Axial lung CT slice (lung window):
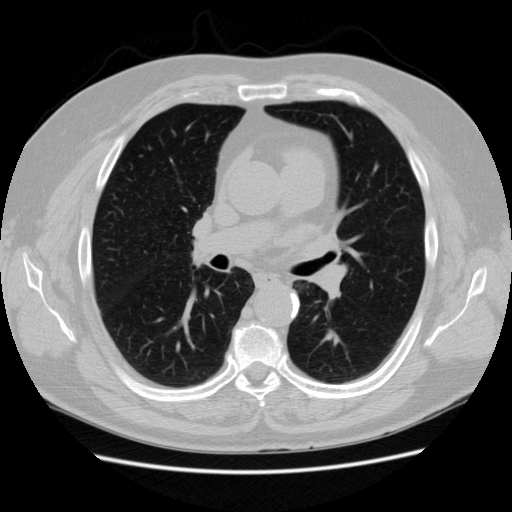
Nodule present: no